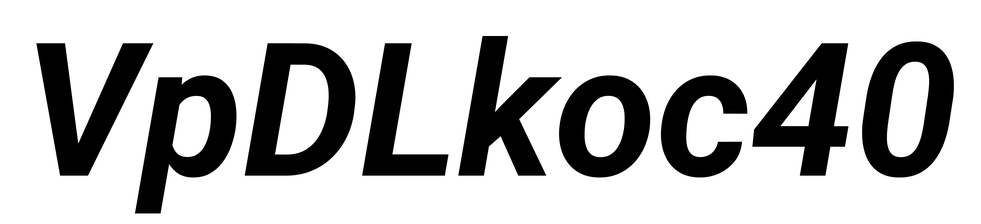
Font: Roboto-Italic_Bold_Italic